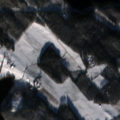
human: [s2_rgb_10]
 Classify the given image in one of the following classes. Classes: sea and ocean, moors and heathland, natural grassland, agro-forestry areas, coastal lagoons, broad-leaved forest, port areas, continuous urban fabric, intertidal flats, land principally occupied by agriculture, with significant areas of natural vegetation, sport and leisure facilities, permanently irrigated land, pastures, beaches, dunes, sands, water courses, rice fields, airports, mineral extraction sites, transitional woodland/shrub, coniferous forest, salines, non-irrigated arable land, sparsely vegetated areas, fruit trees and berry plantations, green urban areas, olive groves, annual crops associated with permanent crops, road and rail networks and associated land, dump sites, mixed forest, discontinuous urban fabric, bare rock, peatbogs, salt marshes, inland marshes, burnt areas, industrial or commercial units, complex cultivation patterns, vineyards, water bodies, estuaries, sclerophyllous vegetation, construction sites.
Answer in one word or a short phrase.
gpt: non-irrigated arable land, coniferous forest, mixed forest, water bodies